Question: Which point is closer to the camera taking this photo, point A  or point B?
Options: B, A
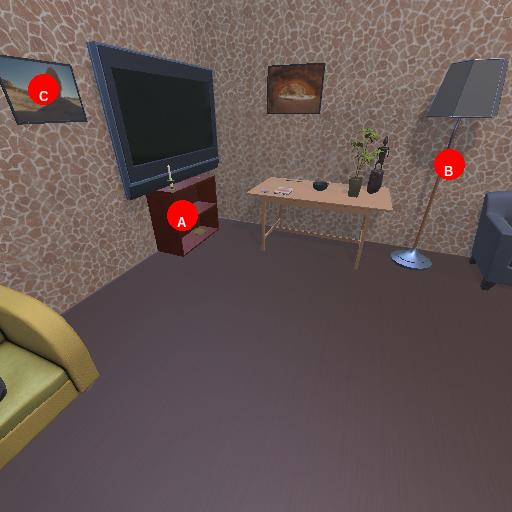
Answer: B